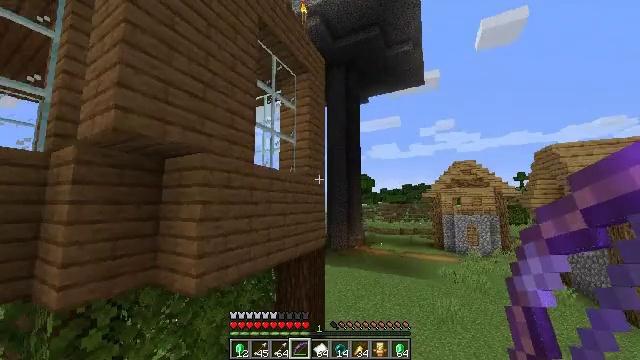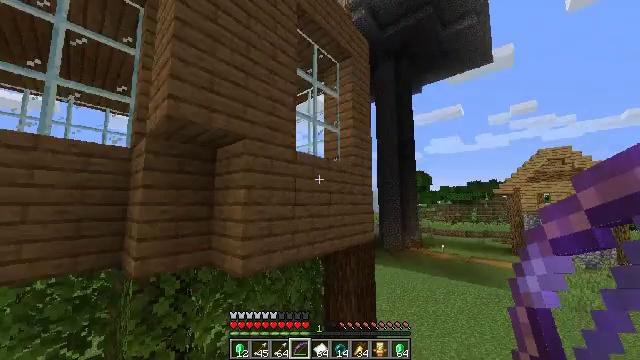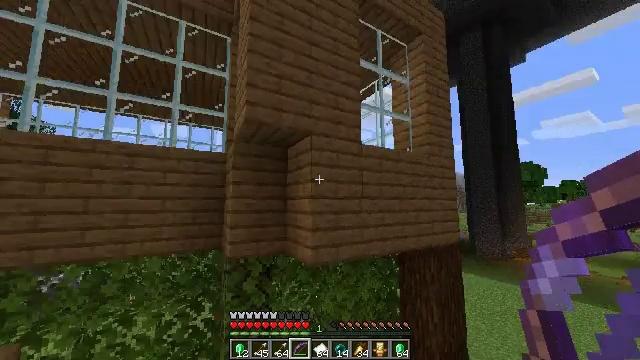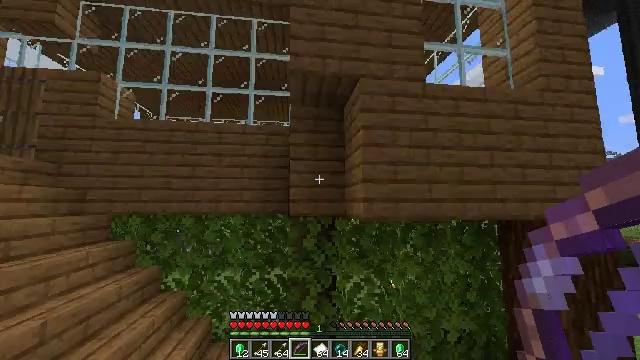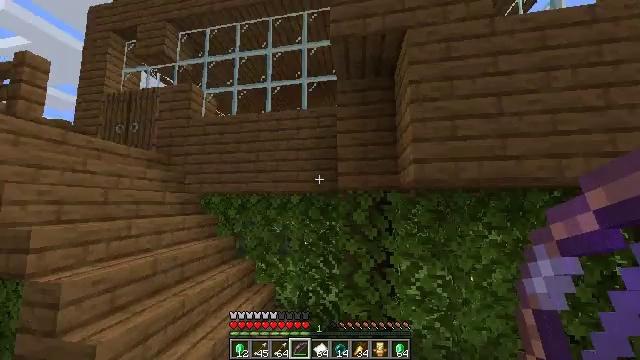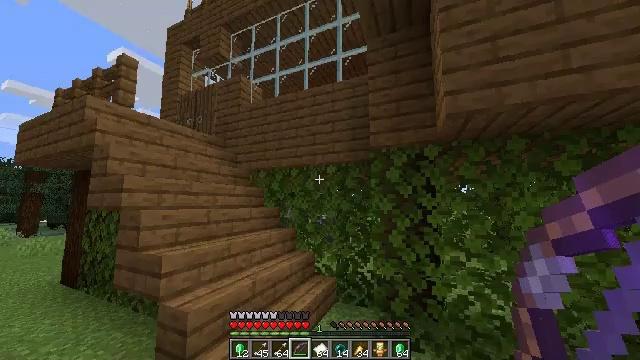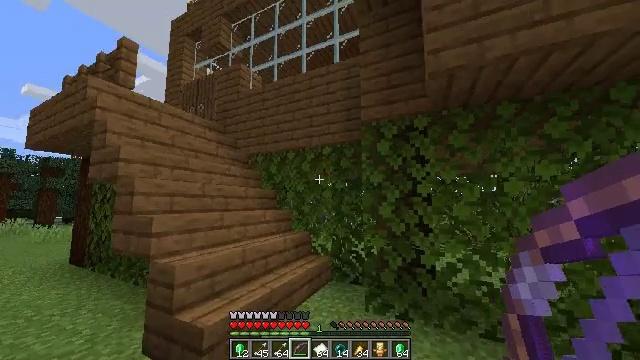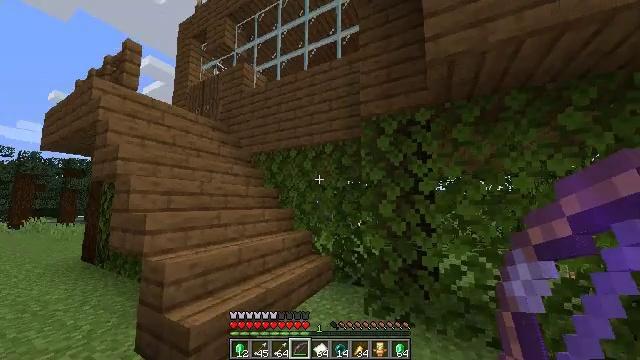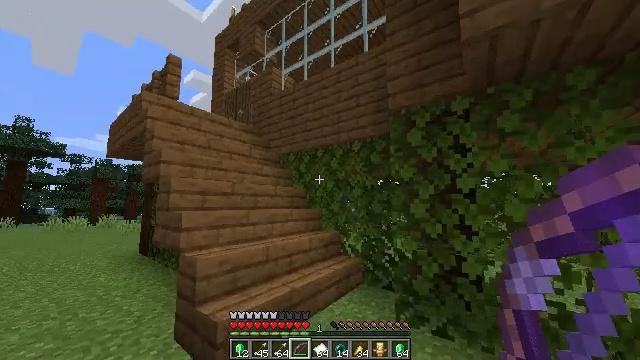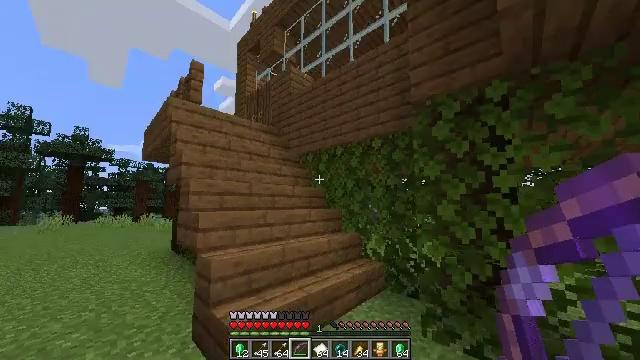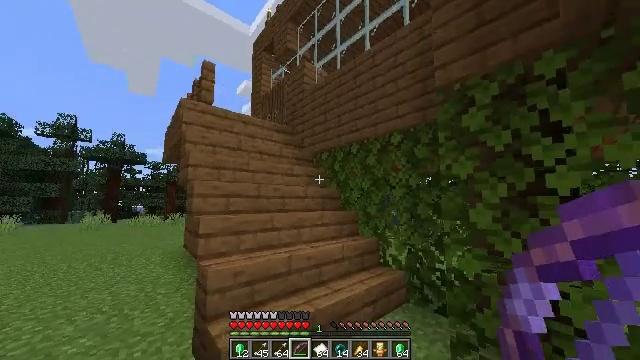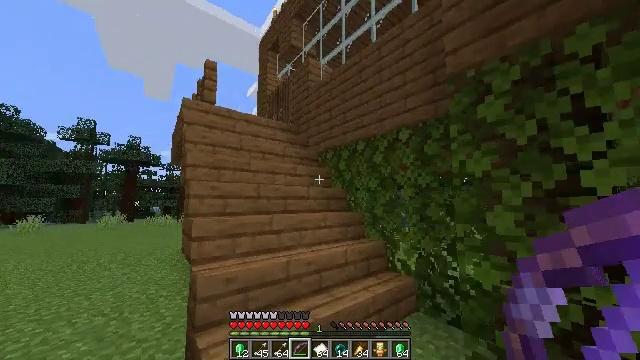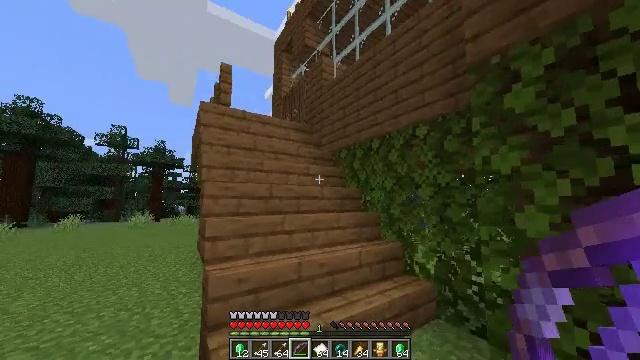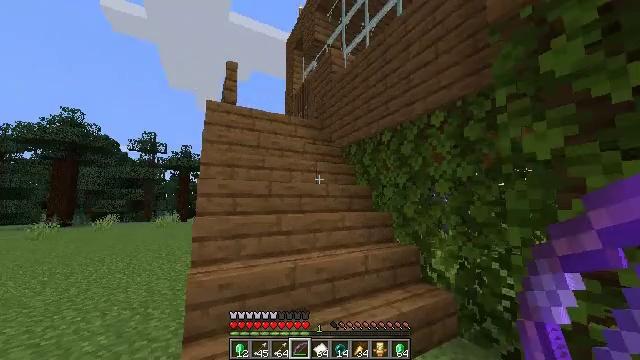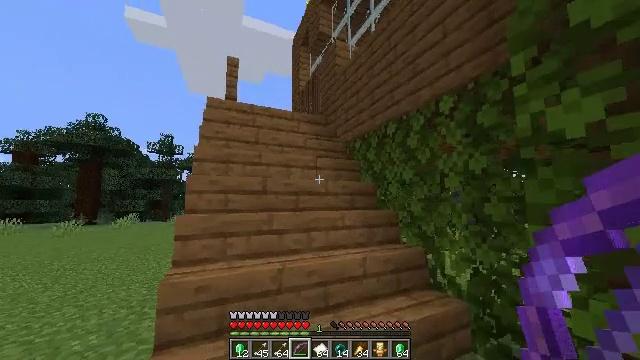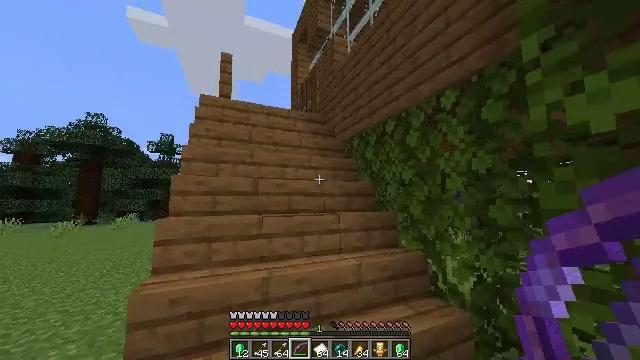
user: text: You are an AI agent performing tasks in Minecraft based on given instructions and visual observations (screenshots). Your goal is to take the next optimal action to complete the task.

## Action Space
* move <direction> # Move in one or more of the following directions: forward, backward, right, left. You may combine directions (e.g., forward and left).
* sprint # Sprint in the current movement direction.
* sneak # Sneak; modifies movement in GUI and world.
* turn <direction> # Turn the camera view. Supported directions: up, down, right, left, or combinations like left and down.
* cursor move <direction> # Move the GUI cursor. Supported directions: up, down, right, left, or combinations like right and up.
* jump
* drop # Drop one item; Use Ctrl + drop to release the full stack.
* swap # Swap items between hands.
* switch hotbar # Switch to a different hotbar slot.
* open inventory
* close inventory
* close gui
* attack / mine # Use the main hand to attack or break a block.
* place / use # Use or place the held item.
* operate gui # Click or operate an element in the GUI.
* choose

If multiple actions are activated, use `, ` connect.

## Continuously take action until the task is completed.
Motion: motion action
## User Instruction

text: Combine a chest and shulker shells to craft a shulker box.
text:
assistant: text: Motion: move forward, sprint, turn left
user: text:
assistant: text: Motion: move forward, sprint, turn left
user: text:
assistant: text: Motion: move forward, sprint, turn left
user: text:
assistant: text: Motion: move forward, sprint, turn left
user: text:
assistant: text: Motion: move forward, sprint, turn left
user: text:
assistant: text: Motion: move forward, sprint, turn left
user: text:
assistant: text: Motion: move forward, sprint, turn left
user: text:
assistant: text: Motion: move forward, sprint, turn left
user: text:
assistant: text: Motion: move forward, sprint, turn left
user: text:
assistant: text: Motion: move forward and move right, sprint, turn left
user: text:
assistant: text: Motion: move forward and move right, sprint, turn left
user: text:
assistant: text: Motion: move forward and move right, sprint, turn left
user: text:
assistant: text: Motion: move forward and move right, sprint, turn left
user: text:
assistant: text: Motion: move forward and move right, sprint, turn left
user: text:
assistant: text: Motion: move forward, sprint
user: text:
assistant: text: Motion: move forward, sprint
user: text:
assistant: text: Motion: move forward, sprint
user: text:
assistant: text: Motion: move forward, sprint, turn left
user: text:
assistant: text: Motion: move forward, sprint, turn left
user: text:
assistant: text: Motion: move forward, sprint
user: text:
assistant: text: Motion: move forward, sprint
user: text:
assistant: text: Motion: move forward, sprint
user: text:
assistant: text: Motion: move forward, sprint
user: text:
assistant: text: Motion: move forward, sprint
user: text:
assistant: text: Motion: move forward, sprint
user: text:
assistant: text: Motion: move forward, sprint, turn left and down
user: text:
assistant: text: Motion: move forward, sprint, turn left and down
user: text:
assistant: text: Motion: move forward, sprint, turn left and down
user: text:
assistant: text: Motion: move forward, sprint, turn left and down
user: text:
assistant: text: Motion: move forward, sprint, turn left and down